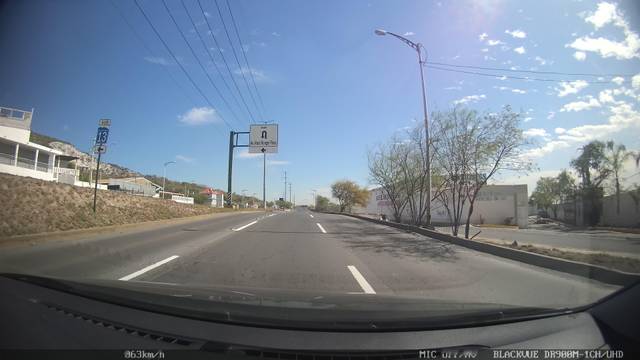
Region: Mexico
Coordinates: 25.739, -100.328